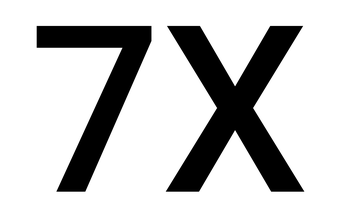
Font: Roboto_Medium